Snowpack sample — Snodgrass Mountain, Crested Butte, Colorado (2/4/25, 12:06 PM MST)
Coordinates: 38.923, -106.968
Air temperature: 35 °F
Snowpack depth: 80 cm
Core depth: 30 cm
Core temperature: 35.6 °F
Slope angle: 14°, slope face: 78°
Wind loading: low
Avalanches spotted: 0
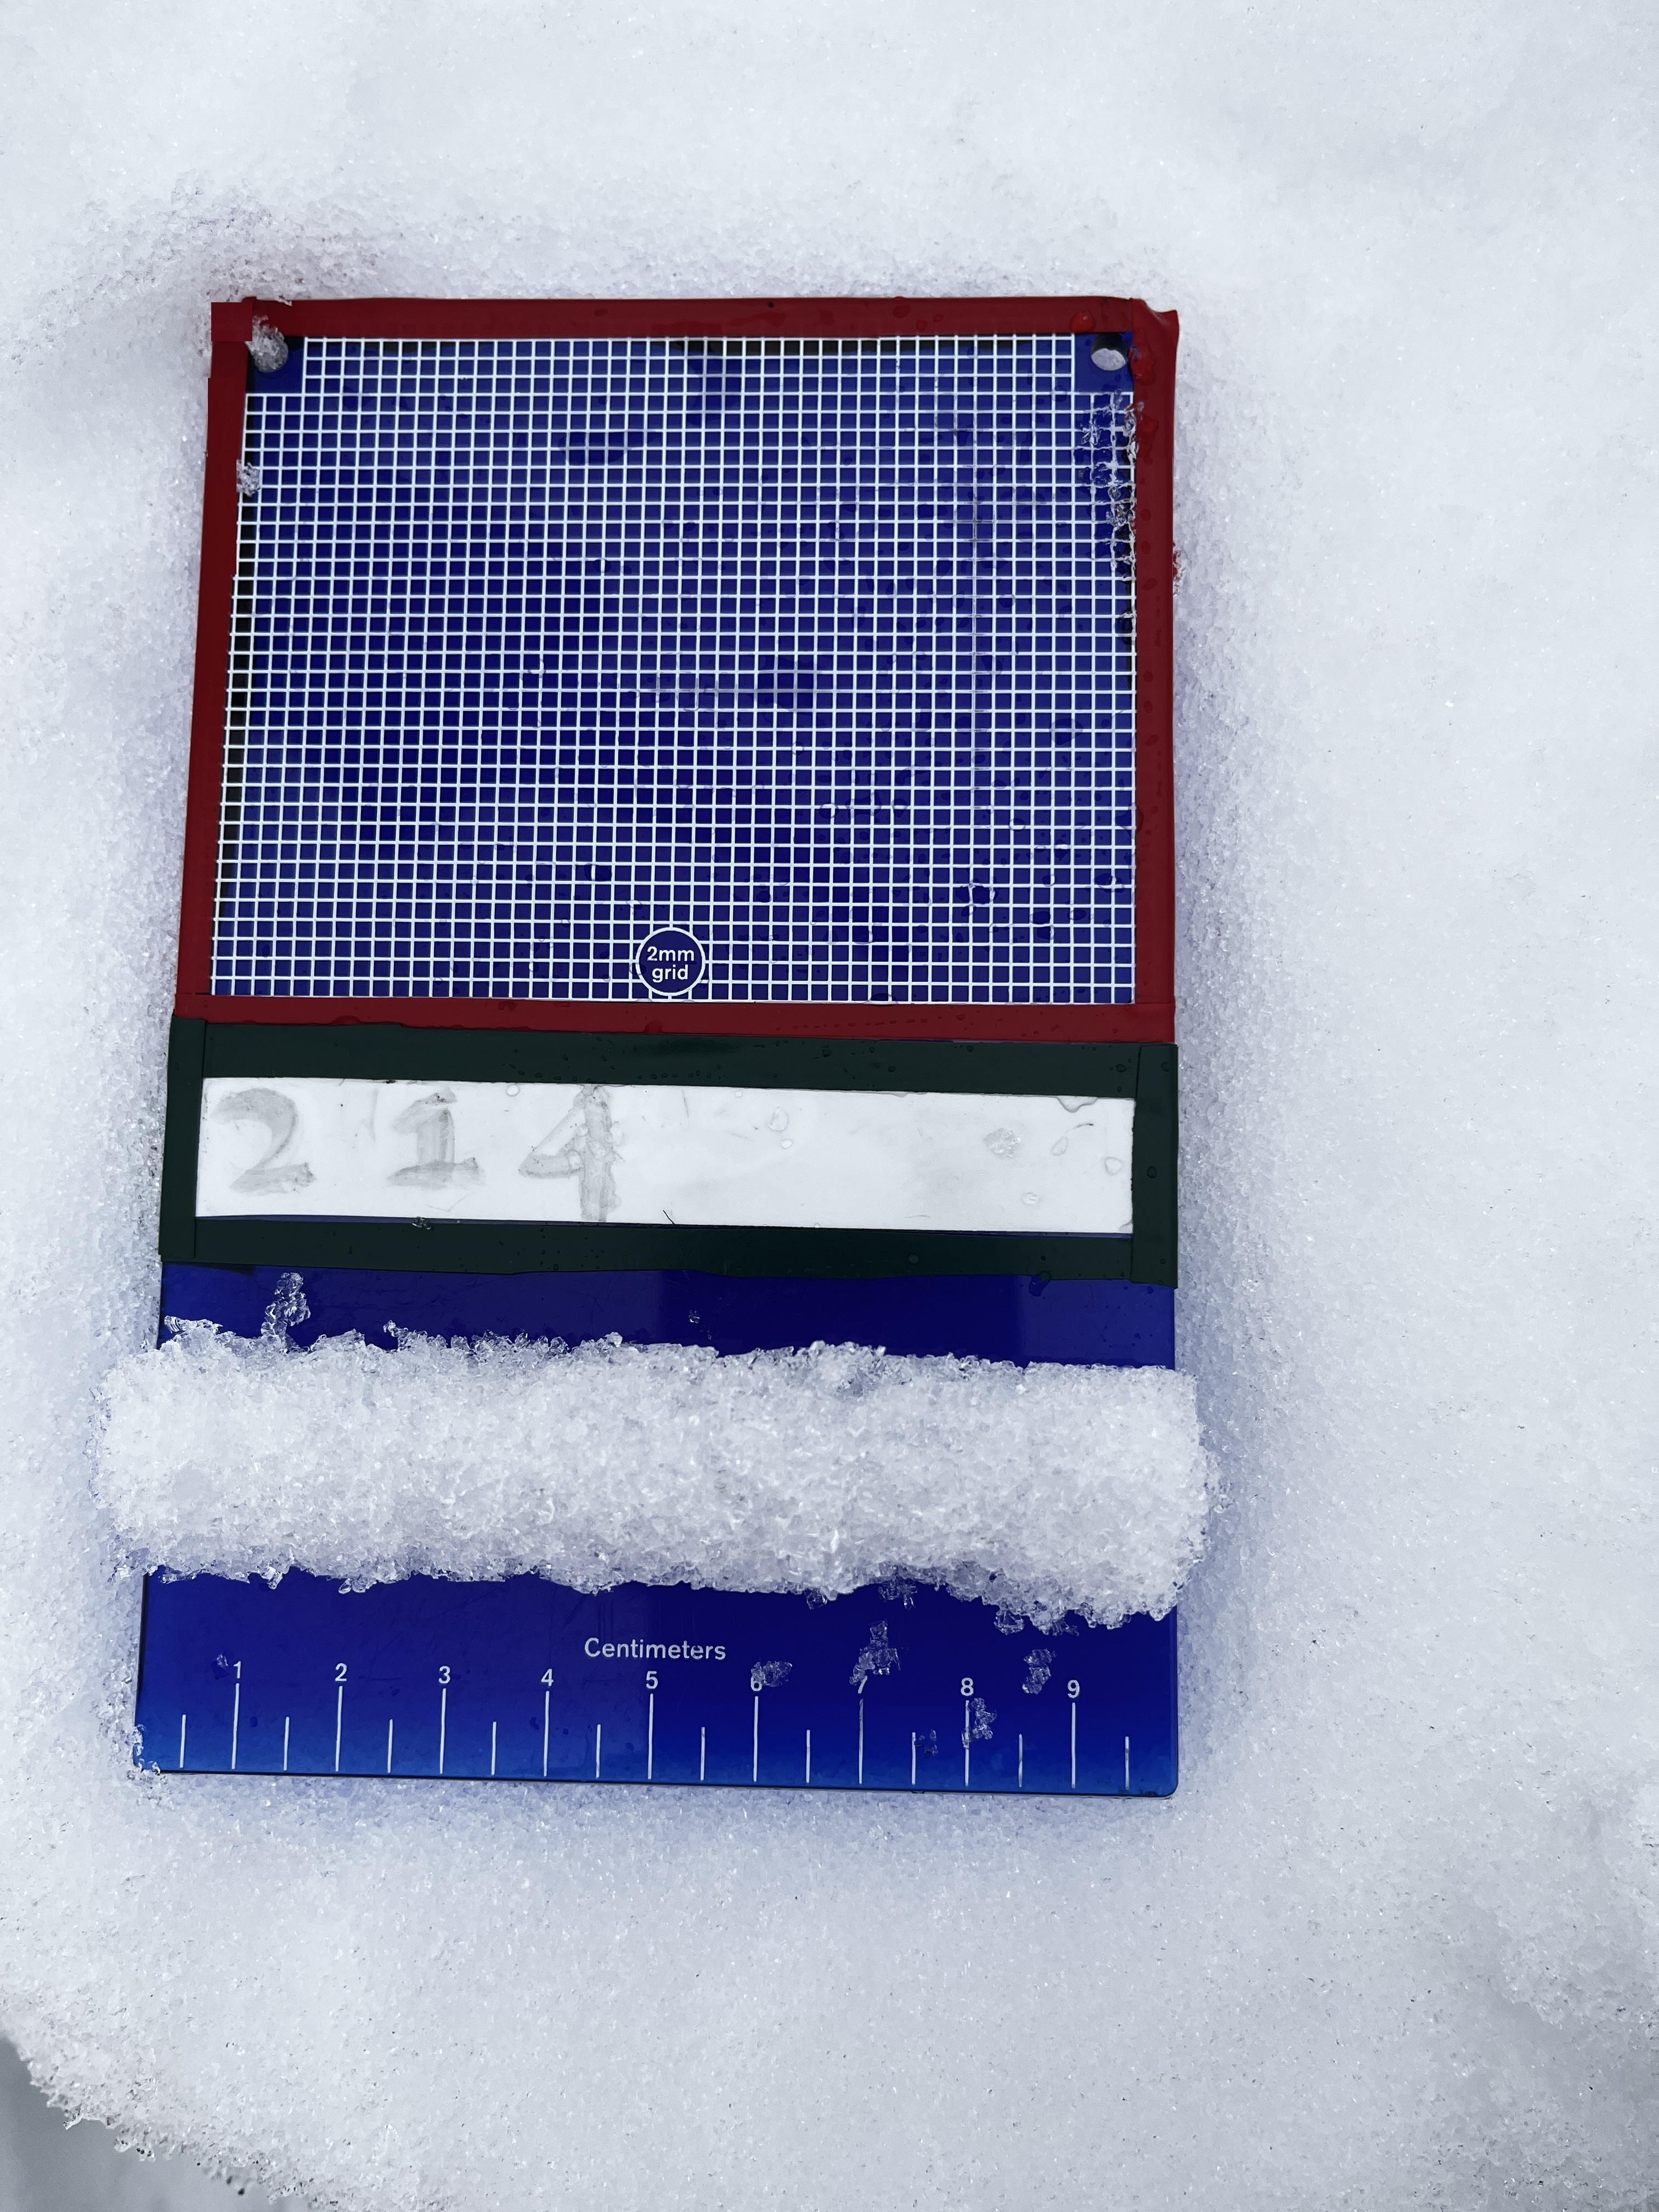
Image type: crystal_card
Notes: No avalanches nearby, unusually warm weather for the last month reported by residents, Collected 25 yards from treeline